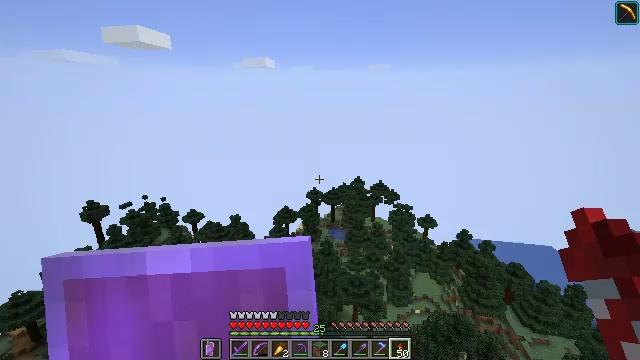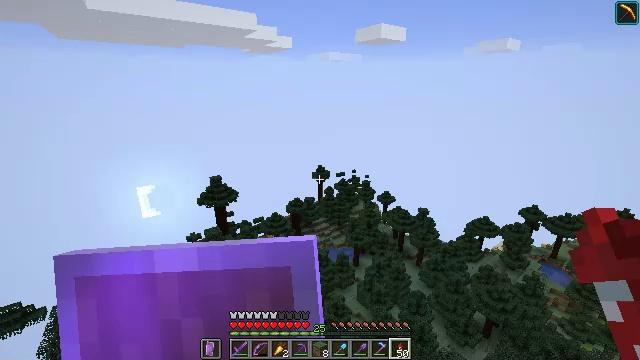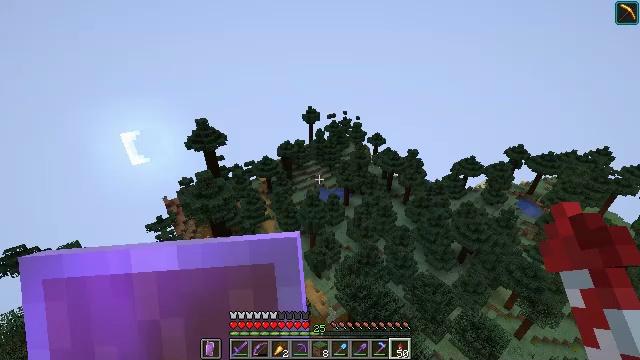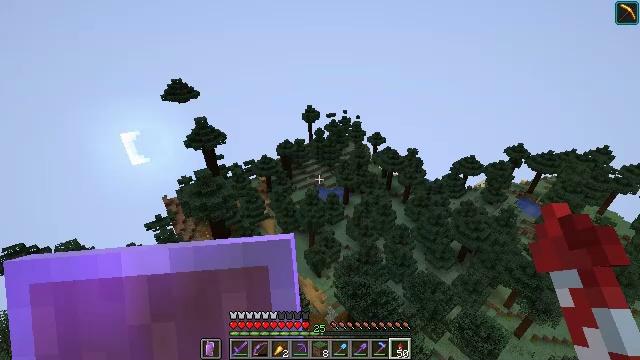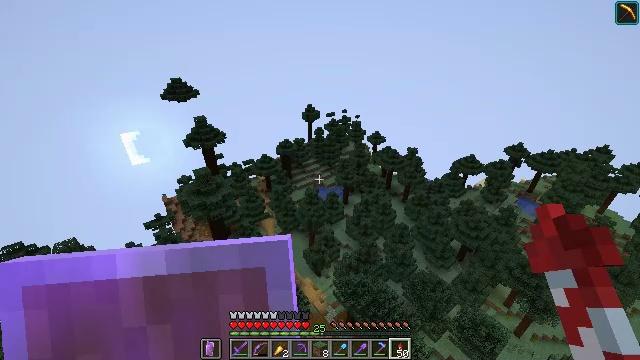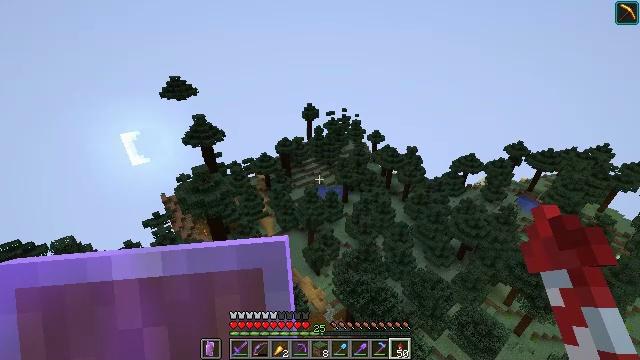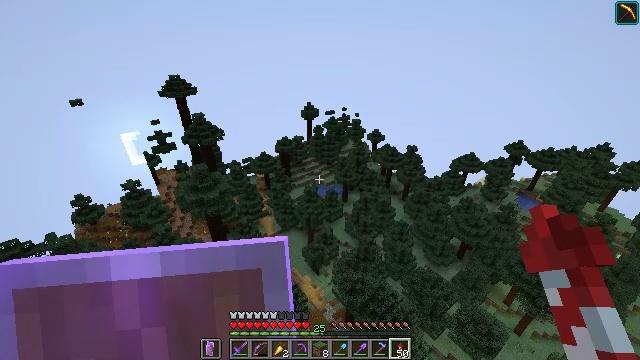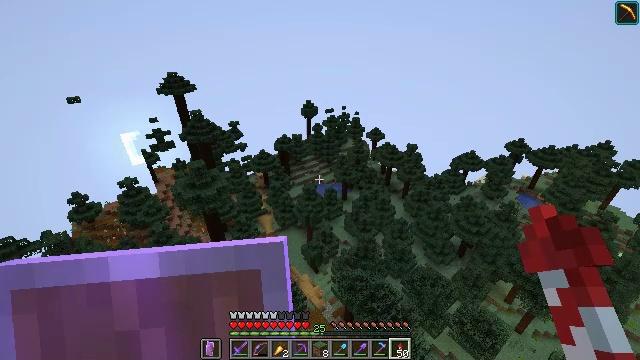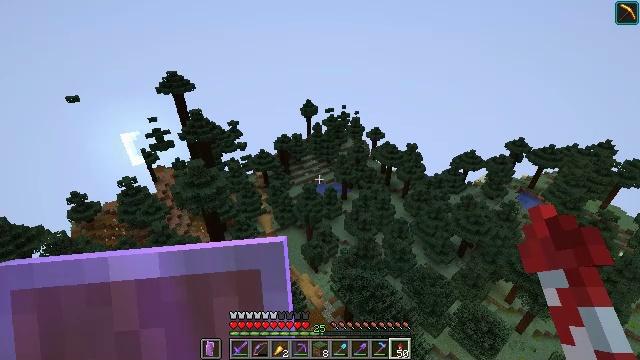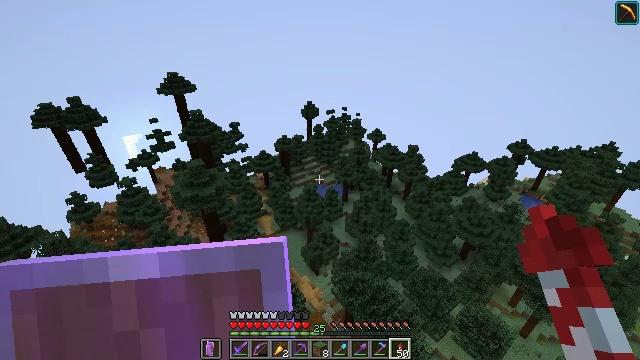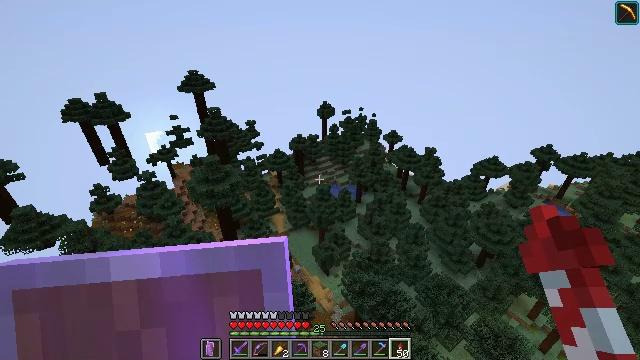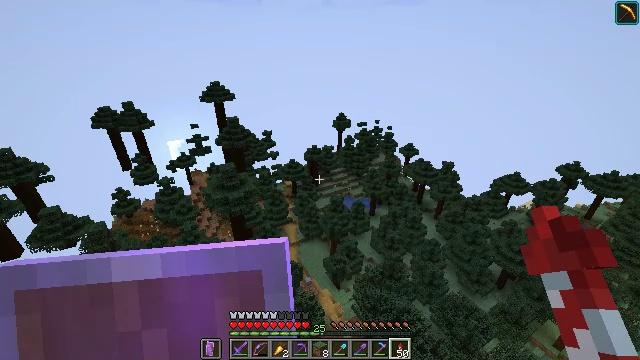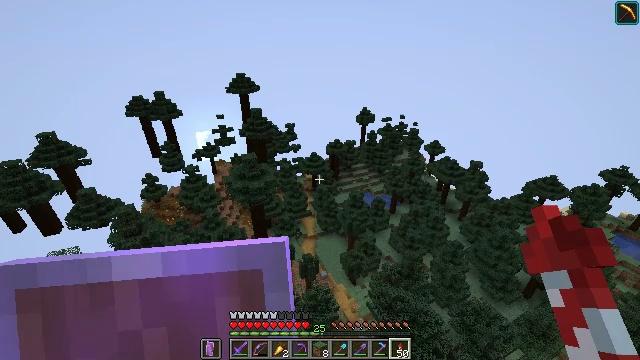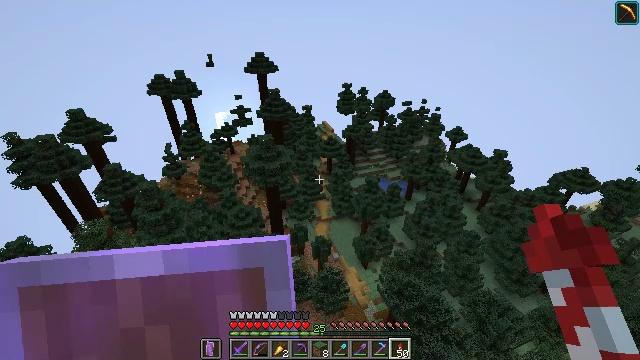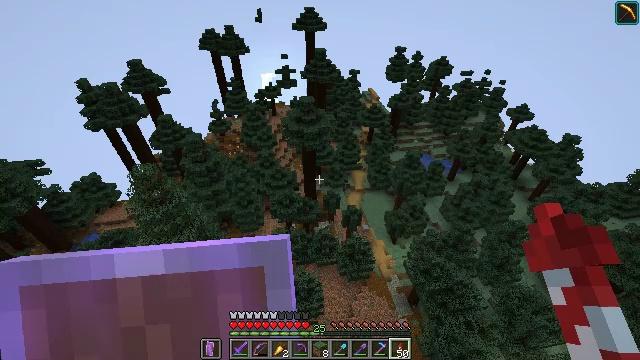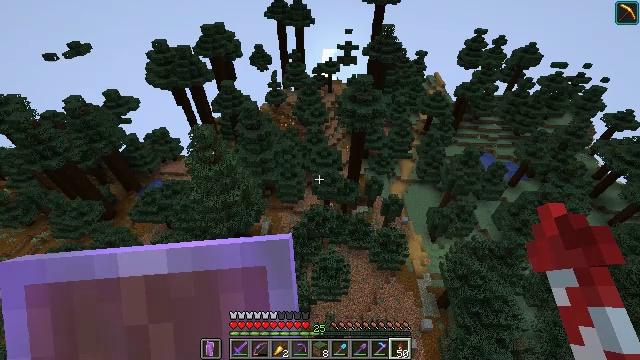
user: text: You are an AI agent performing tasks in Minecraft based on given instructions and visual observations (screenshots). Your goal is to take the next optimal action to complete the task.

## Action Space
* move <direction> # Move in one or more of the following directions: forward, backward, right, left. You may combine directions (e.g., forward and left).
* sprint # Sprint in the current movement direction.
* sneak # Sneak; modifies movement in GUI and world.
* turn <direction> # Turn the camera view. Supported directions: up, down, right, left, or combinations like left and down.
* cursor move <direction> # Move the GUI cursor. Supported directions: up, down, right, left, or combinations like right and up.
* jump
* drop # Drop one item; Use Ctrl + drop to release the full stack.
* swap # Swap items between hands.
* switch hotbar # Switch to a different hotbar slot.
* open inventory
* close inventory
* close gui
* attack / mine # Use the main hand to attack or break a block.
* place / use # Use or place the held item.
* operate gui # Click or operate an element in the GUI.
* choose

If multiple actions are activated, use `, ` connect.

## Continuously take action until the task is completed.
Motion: motion action
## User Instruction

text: Harvest some fern.
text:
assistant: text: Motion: turn left and down
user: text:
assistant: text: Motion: turn right and down
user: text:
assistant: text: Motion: no_op
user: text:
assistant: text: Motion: no_op
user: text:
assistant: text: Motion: no_op
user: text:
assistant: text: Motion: no_op
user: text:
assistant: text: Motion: no_op
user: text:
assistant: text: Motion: no_op
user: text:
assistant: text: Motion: no_op
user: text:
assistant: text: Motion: turn left
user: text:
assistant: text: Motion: turn left and up
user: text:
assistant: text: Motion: turn left and down
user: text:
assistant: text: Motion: turn left and down
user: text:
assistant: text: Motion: turn left and down
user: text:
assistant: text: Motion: turn left and down
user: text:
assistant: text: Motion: turn left and down
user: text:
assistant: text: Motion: no_op
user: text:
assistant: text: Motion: no_op
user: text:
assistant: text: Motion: no_op
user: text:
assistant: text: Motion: no_op
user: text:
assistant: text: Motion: no_op
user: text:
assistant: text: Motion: no_op
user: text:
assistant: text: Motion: no_op
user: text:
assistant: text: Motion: no_op
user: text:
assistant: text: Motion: no_op
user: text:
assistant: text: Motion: turn right and up
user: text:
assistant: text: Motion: turn right and up
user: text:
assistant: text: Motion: turn right and up
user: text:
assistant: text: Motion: turn right
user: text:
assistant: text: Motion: no_op